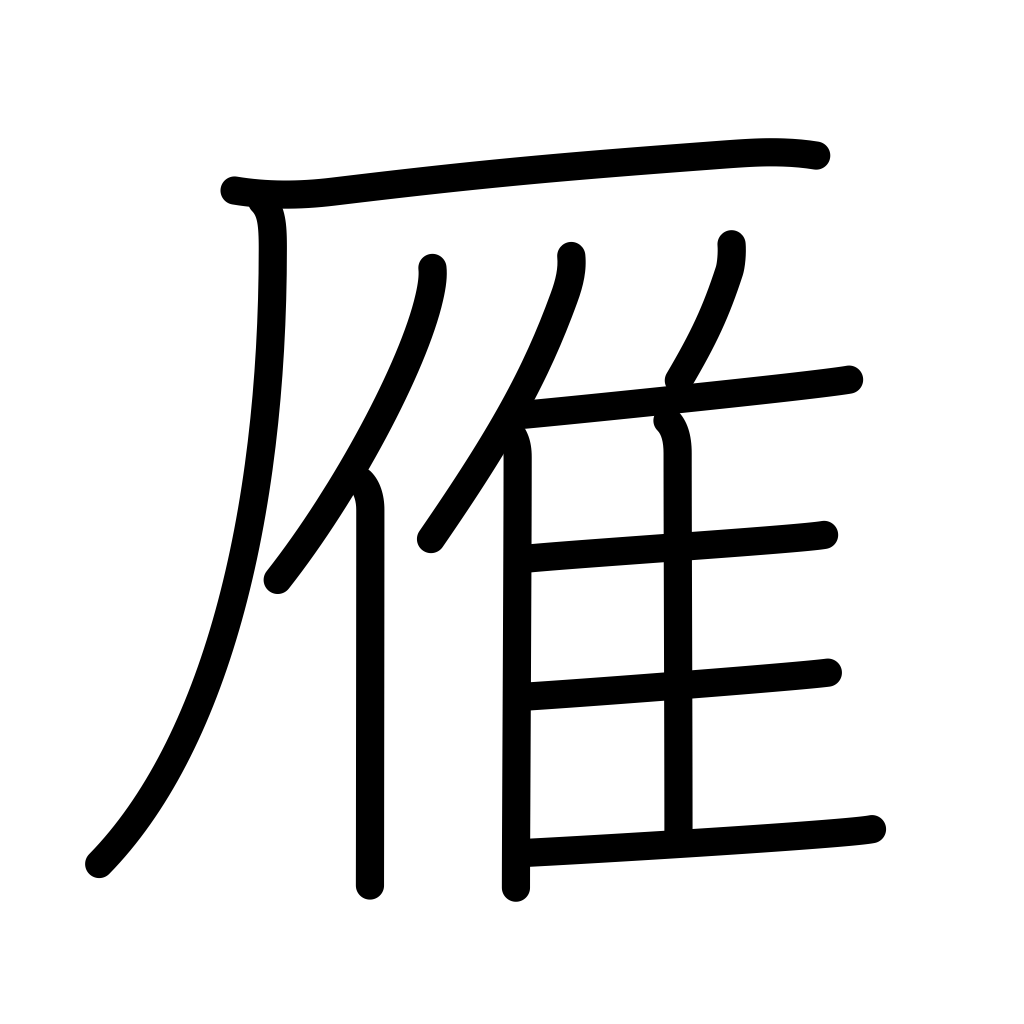
Meaning: wild goose